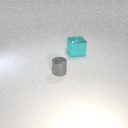
large cyan metal cube behind small gray metal cylinder